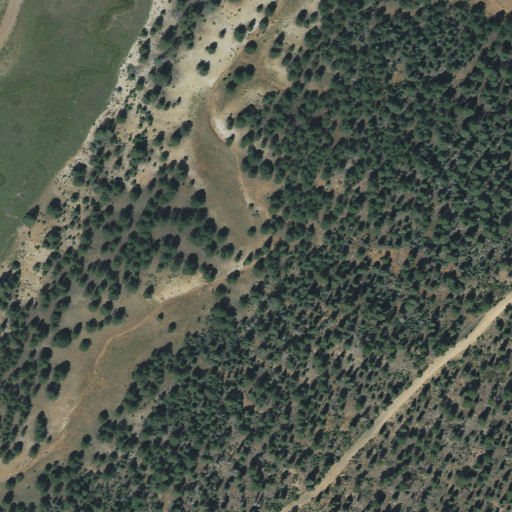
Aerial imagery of valley in Utah named Tar Kiln Hollow containing evergreen forest, shrub, deciduous forest, open development, and open water